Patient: sex M, age 52
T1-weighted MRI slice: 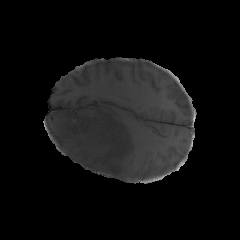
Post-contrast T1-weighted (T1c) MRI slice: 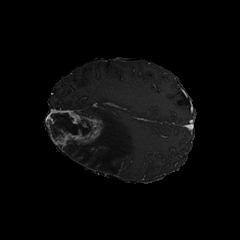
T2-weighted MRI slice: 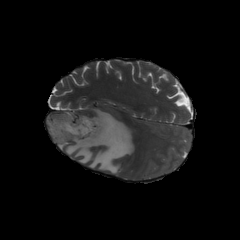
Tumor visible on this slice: yes
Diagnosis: Glioblastoma, IDH-wildtype
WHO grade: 4